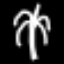
Label: palm tree